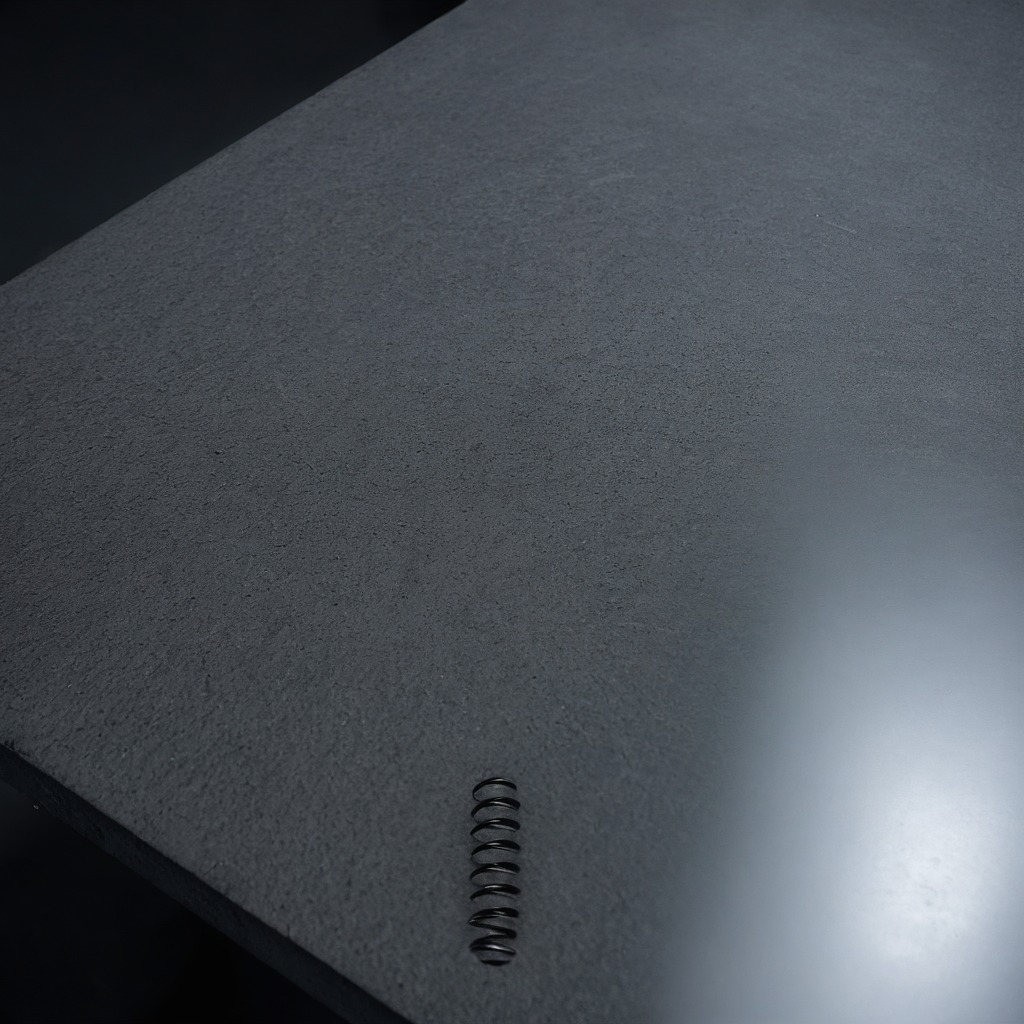
A coiled metal spring is lying on a clean granite table inside a workshop at night.